Question: I'm trying to figure out a way to make a Java application invisible to the user.
Basically just trying to remove <URL>
 <- Image
How can this be done?
'''
public class TransparentWindow extends JFrame {
public TransparentWindow() {
initComponents();
}
@SuppressWarnings("unchecked")
private void initComponents() {
setExtendedState(Frame.MAXIMIZED_BOTH);
setResizable(false);
setUndecorated(true);
setDefaultCloseOperation(WindowConstants.DO_NOTHING_ON_CLOSE);
setAlwaysOnTop(true);
System.setProperty("sun.java2d.noddraw", "true");
WindowUtils.setWindowTransparent(this, true);
WindowUtils.setWindowAlpha(this, 0.6f);
}
public static void main(String[] args) {
new TransparentWindow().setVisible(true);
}
}
'''
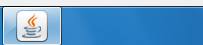
Answer: I just seems to have found the answer, just put the line 'setVisible(false);' into comments and you will see the actual program, UNCOMMENT the line to see no trace is left, as far as I can see, that the Java Program is running somewhere, until you won't add the icon to your system tray, manually. Moreover how to remove your Application from Task Manager that question still remains, though you can remove the said icon, as pointed by you in your question.
'''
import javax.swing.*;
public class TransparentWindow extends JFrame
{
public TransparentWindow()
{
initComponents();
}
@SuppressWarnings("unchecked")
private void initComponents()
{
setExtendedState(JFrame.MAXIMIZED_BOTH);
setResizable(false);
setUndecorated(true);
setDefaultCloseOperation(WindowConstants.DO_NOTHING_ON_CLOSE);
setAlwaysOnTop(true);
setOpacity(0.8f);
setSize(200, 200);
//System.setProperty("sun.java2d.noddraw", "true");
//WindowUtils.setWindowTransparent(this, true);
//WindowUtils.setWindowAlpha(this, 0.6f);
setVisible(true);
setVisible(false);
JOptionPane.showMessageDialog(this, "It is working!", "Guess : ", JOptionPane.INFORMATION_MESSAGE);
}
public static void main(String[] args)
{
TransparentWindow tw = new TransparentWindow();
}
}
'''
Here is a snapshot of my desktop on running this program, see the taskbar